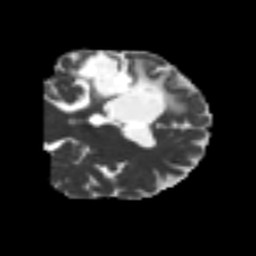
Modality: MD
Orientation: coronal
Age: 43
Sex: male
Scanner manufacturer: siemens
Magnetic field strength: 3 T
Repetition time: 4.999 s
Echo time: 0.07946 s